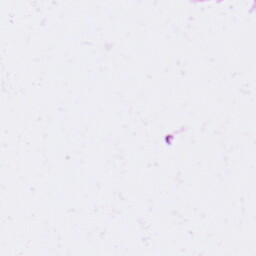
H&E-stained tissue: Pancreatic